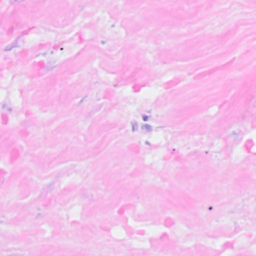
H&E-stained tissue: Breast